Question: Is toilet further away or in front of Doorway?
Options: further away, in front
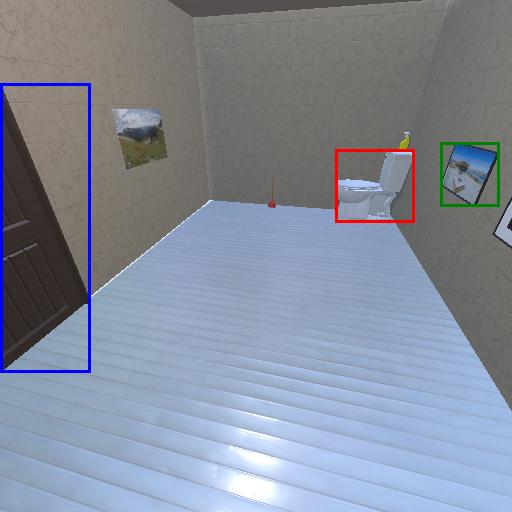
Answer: further away